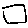
Label: square